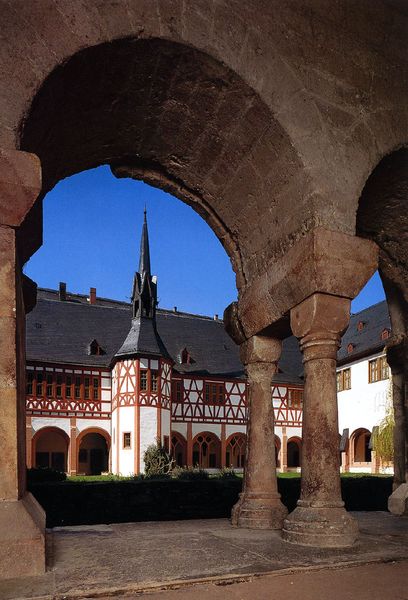
Titel: St. Maria in Eberbach im Taunus, ehemaliges Zisterzienserkloster
Standort: Eberbach (EU - D - H - Taunus)
Schlagwörter: blau, himmel, weiß, grün, braun, holz, säule, säulen, dach, haus, park, architektur, spitze, stein, kirche, rund, turm, garten, bogen, mauer, hof, rundbogen, gründ, foto, fotografie, bögen, gang, innenhof, kloster, religion, tumr, torbogen, himmeö, kapitell, mittelalter, romanik, kapelle, klostergarten, fachwerk, foro, säulengang, kreuzgang, romanisch, arkadengang, gemauert, spitzdach, blau7, hofgang, kirchengarten, fachwekr